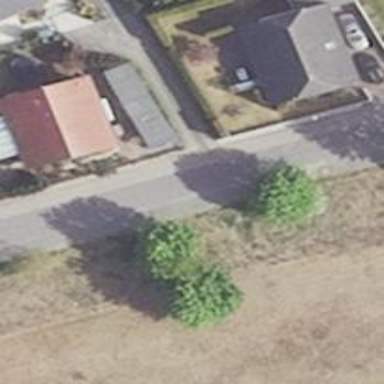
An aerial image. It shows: Smooth asphalt road in residential area.